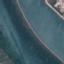
Land use / land cover class: River